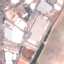
Land use / land cover: Industrial